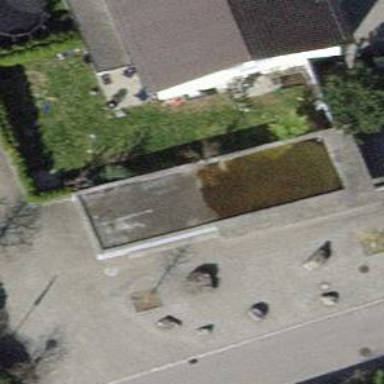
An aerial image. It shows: Flat-roofed parking building.